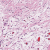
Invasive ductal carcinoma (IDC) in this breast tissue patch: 1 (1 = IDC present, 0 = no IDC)